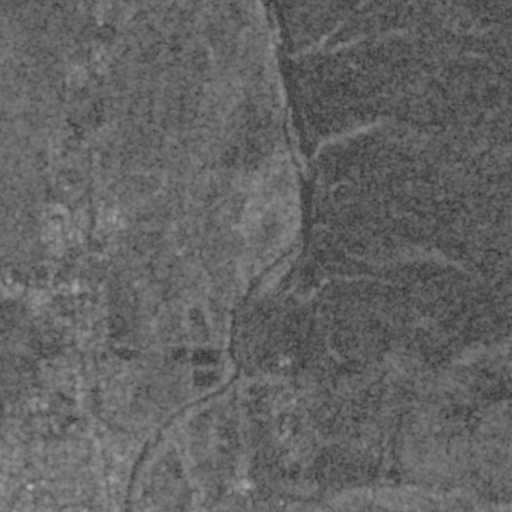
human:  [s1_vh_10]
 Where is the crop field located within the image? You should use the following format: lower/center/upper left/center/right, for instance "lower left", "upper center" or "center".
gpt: The crop field is located in the lower right of the image.
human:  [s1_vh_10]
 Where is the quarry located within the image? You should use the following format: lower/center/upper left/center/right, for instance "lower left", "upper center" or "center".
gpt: The quarry is located in the lower center of the image.
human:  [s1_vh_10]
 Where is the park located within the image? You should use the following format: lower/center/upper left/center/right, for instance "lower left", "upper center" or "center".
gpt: There is no park in the image.

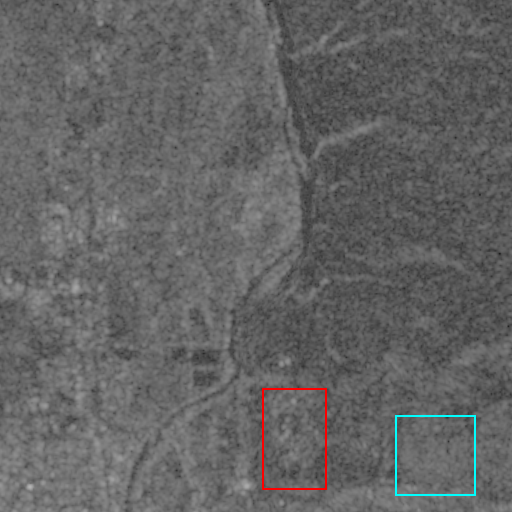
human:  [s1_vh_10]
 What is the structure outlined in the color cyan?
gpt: The structure outlined in cyan is a crop field.
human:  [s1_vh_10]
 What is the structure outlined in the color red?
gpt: The structure outlined in red is a quarry.
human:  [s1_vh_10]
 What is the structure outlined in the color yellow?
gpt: There is no yellow outline.